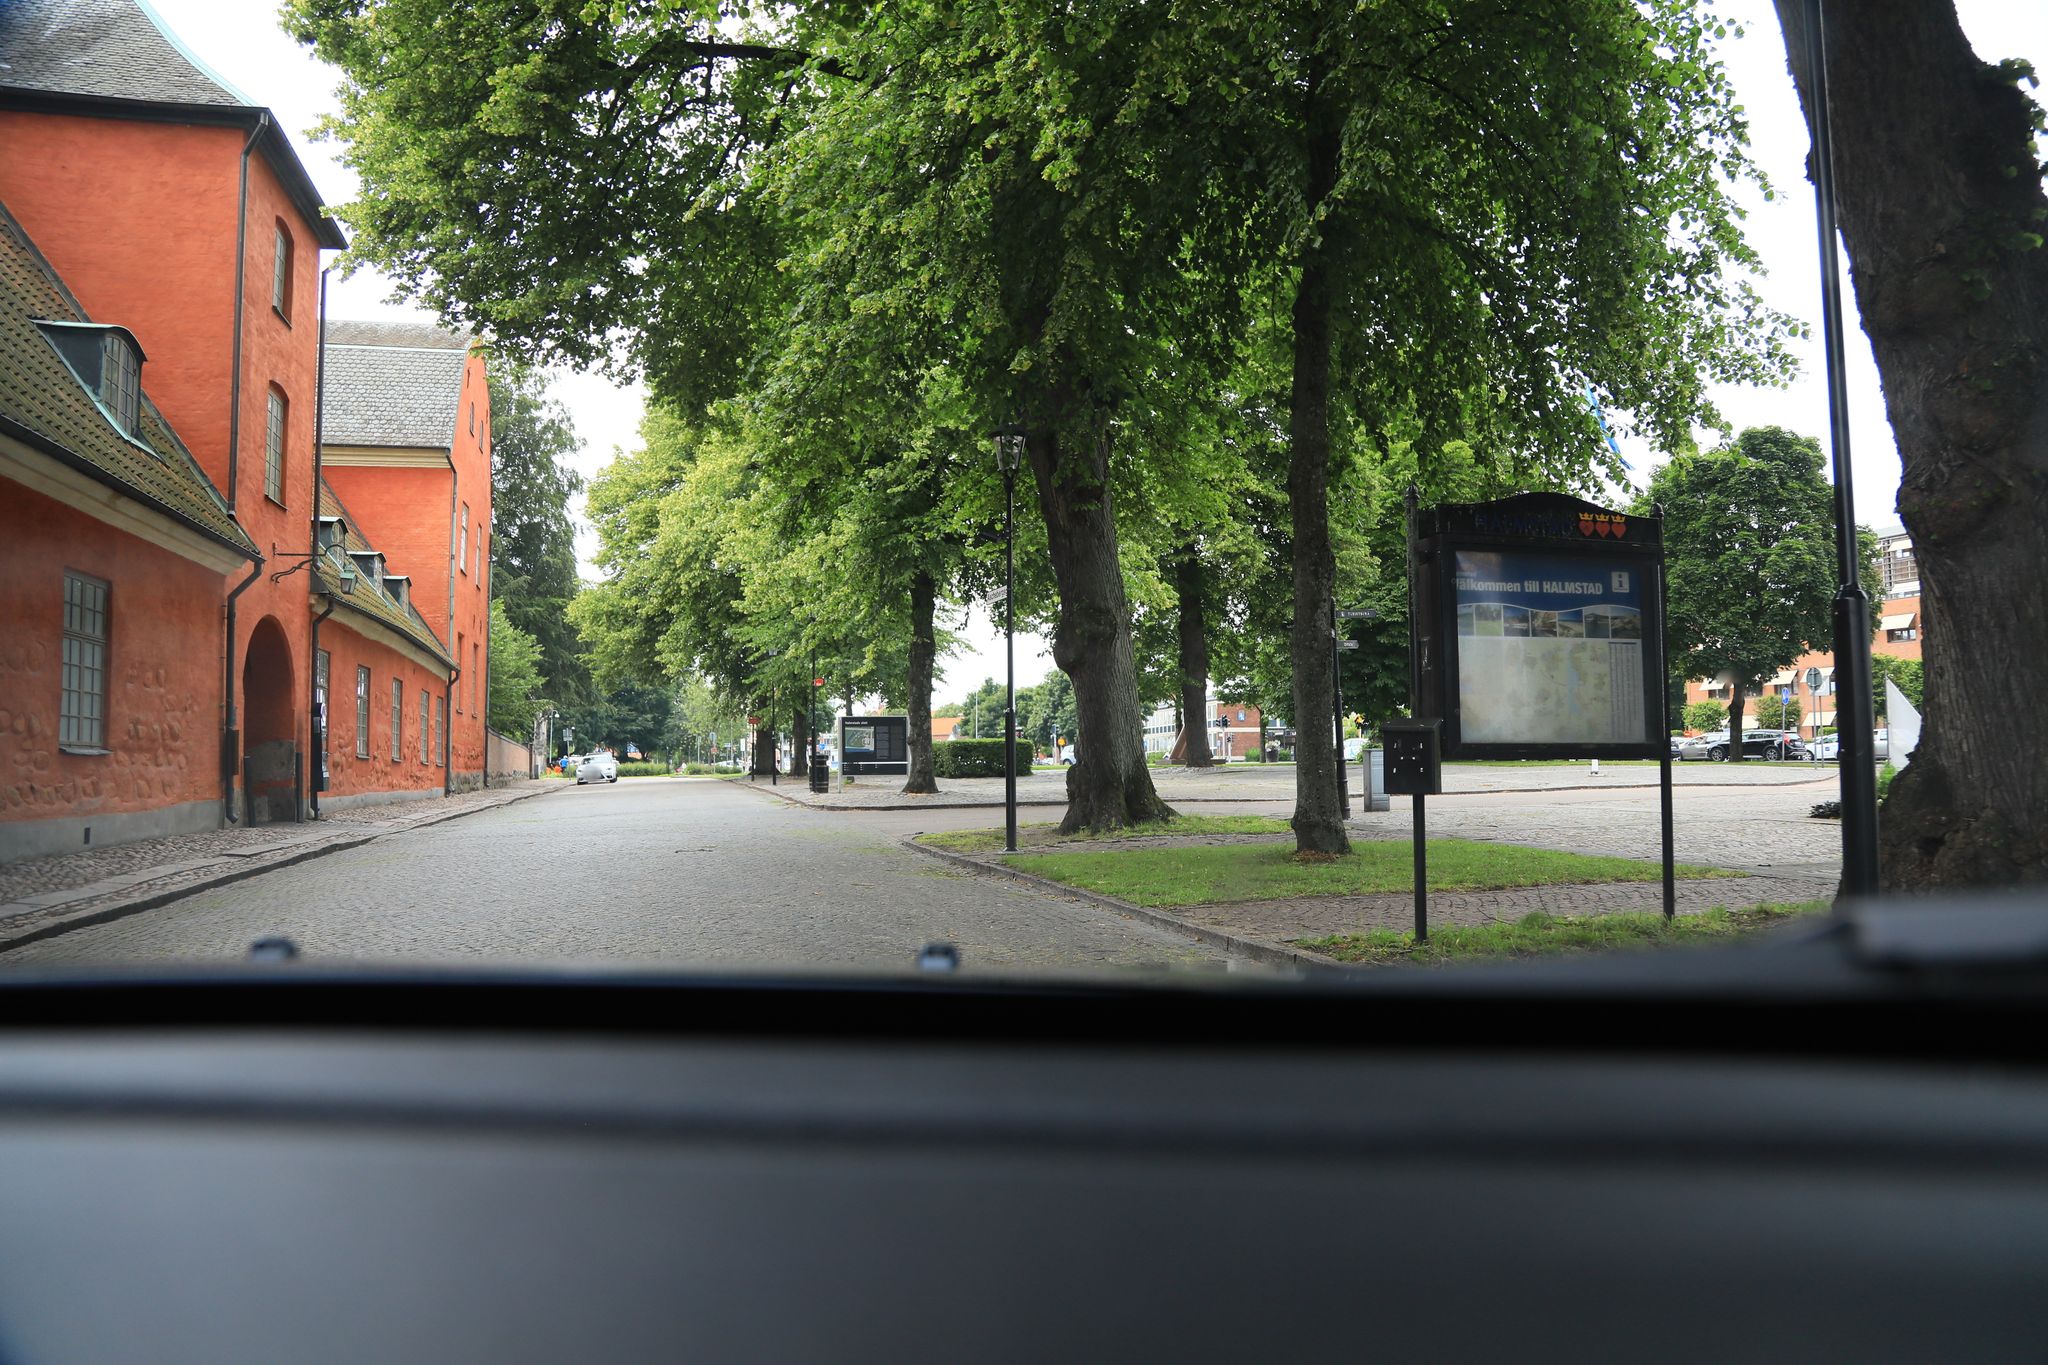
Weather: clear
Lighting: day
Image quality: good
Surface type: driving surface
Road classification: footway, residential, path
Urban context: dense urban cluster
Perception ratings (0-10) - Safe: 8.02, Lively: 8.44, Beautiful: 4.62, Boring: 7.89, Depressing: 2.44, Wealthy: 6.75